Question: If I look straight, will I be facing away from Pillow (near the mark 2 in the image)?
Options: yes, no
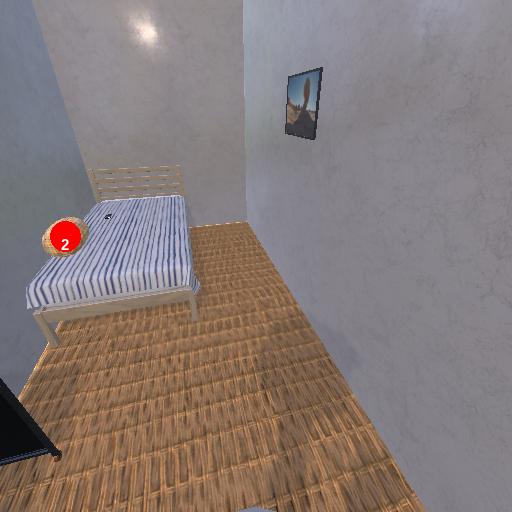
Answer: yes